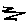
Label: zigzag